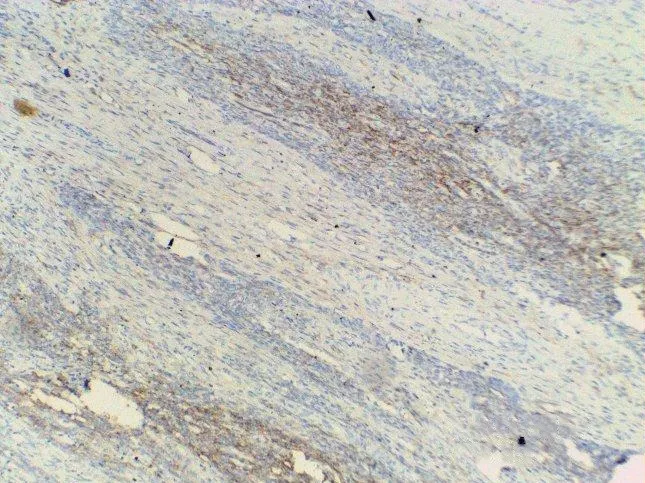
CD 10 positvity focally in tumor cels.
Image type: pathology (immunostaining)